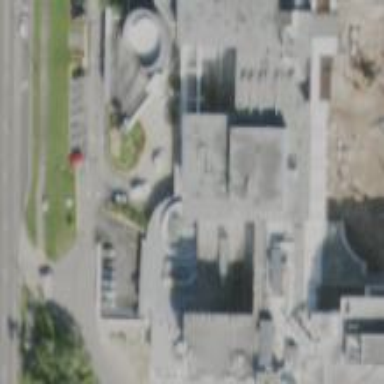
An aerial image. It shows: Hospital building.